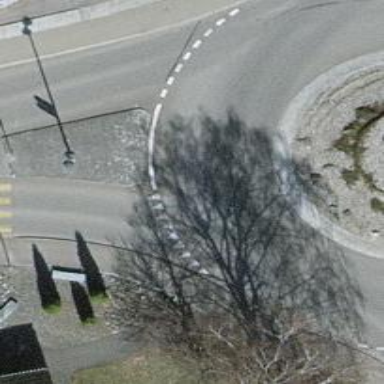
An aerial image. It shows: Primary road with asphalt surface.